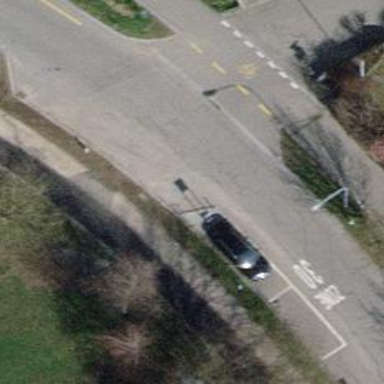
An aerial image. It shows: Traffic calming feature called choker.